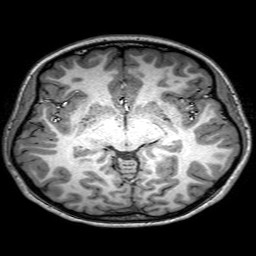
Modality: T1w
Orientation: coronal
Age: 22
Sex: female
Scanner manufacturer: philips
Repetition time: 0.008969 s
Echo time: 0.0046 s